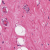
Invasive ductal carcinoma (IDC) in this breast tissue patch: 0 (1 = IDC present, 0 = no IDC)